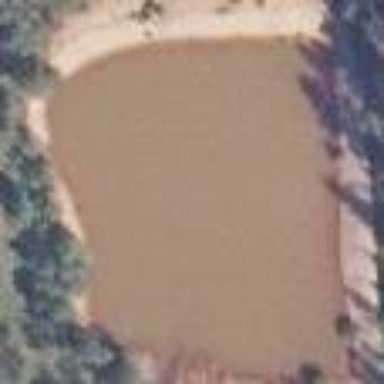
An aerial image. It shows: Reservoir.